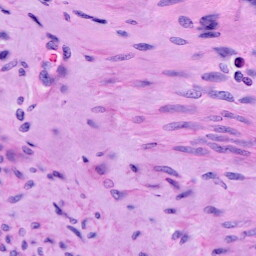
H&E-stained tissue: Cervix